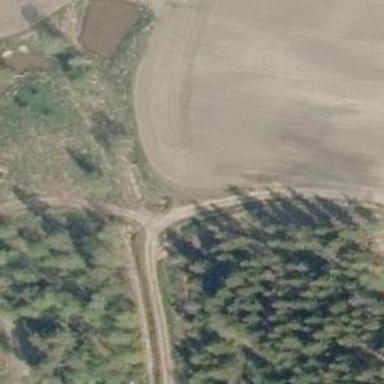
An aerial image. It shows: Track road with grade4 tracktype.